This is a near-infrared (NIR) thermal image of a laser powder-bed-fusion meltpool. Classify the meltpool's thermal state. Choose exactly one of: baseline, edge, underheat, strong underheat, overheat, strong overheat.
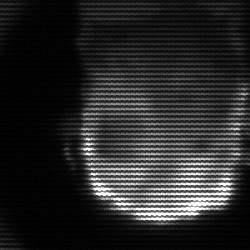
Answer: baseline